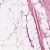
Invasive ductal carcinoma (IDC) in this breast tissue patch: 0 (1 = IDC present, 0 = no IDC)